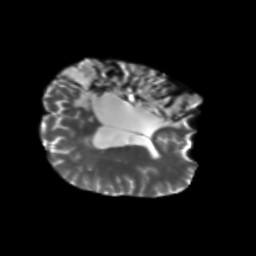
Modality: T2w
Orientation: axial
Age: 48
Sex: male
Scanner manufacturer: siemens
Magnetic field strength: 3 T
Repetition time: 5.25 s
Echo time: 0.08 s